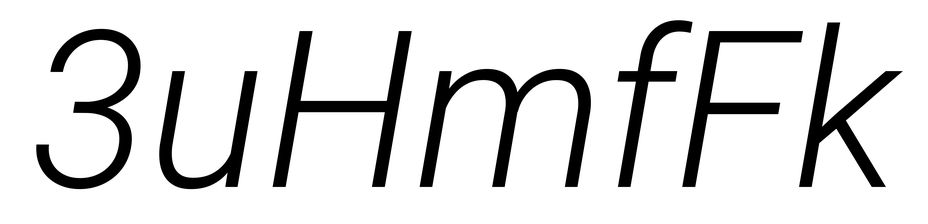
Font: Roboto-Italic_Light_Italic